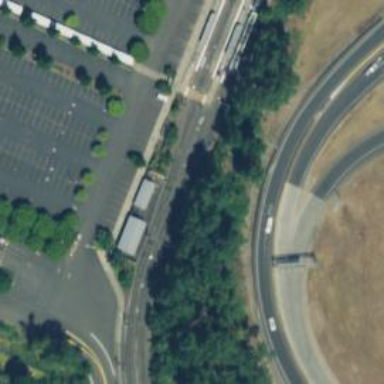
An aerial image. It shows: Light rail railway with electrified contact line.